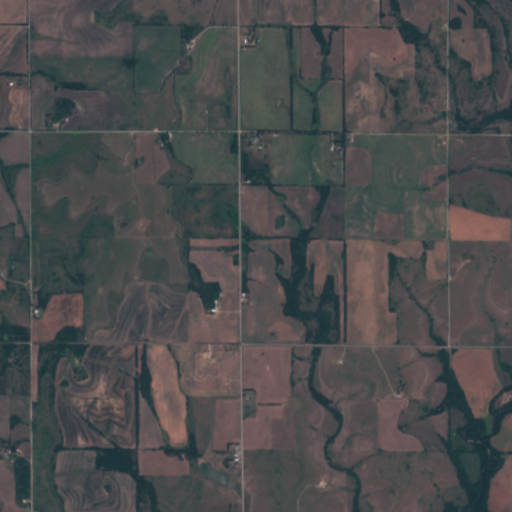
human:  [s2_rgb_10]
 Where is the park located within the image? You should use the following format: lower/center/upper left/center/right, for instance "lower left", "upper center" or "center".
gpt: The park is located in the lower center of the image.
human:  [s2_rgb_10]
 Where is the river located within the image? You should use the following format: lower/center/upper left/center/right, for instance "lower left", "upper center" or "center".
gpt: The river is located in the right of the image.
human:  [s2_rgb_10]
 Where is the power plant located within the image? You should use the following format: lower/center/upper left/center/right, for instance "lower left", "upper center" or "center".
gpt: There is no power plant in the image.